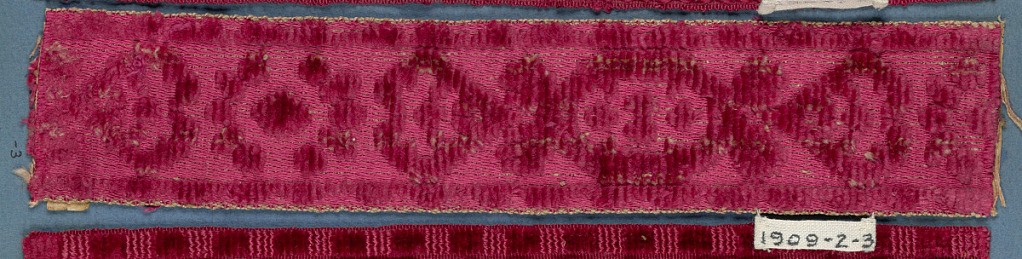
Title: Trimming
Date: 18th century
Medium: silk Technique: cut supplementary warp pile on satin ground (velvet)
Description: Red trimming fragment in a design of an open flower alternating with a conventional ornament